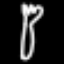
Label: fork